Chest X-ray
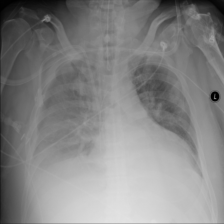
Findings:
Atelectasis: positive
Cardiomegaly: negative
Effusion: positive
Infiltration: positive
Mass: negative
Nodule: negative
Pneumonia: negative
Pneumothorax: negative
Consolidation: positive
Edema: negative
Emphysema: negative
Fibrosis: negative
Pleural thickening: negative
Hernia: negative